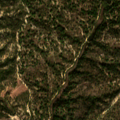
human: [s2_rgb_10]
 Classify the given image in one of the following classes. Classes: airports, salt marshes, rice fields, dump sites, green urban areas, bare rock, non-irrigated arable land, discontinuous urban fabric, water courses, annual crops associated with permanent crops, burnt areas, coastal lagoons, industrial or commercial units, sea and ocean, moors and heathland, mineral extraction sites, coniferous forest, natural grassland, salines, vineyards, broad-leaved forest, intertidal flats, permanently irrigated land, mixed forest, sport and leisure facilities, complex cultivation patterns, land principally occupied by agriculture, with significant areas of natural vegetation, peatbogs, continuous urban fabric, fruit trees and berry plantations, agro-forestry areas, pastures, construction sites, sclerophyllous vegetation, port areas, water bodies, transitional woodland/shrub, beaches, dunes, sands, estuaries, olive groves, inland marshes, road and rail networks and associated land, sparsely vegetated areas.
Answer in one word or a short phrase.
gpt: broad-leaved forest, coniferous forest, mixed forest, transitional woodland/shrub